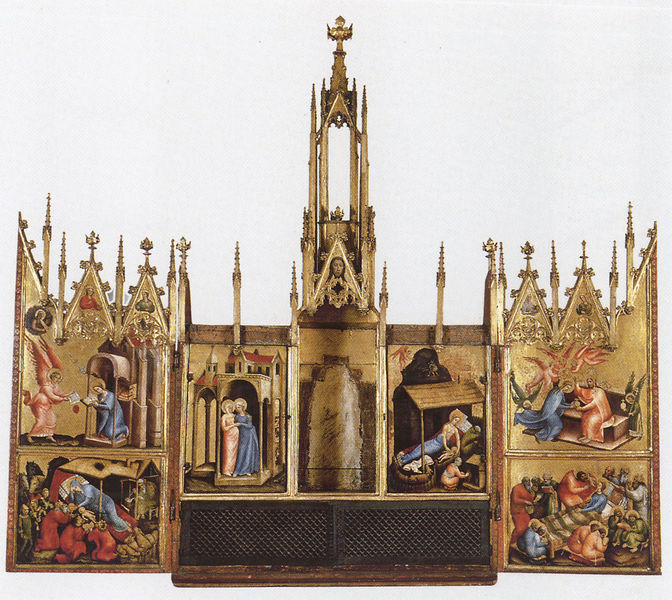
Titel: Altar aus Schloß Tirol
Institution: Innsbruck, Museum Ferdinandeum
Schlagwörter: blau, weiß, rot, bibel, gitter, kirche, gold, kind, mutter, gotik, turm, engel, schrift, giebel, symmetrie, jesus, christlich, religiös, goldgrund, verkündigung, tryptichon, kreuzblume, fiale, triptychon, bibelstelle, episode, dreigeteilt